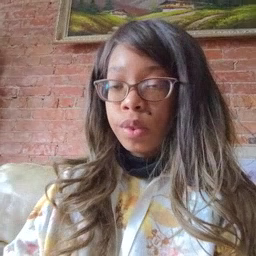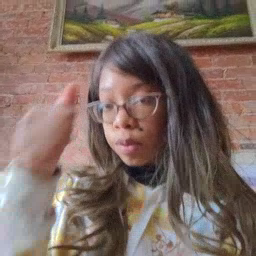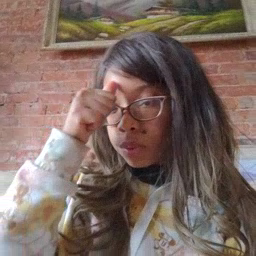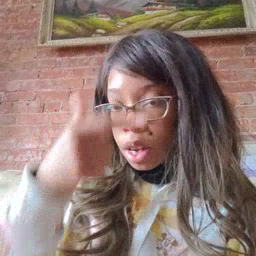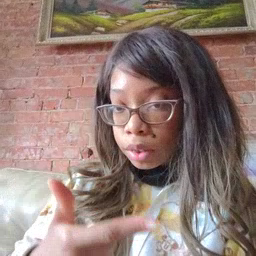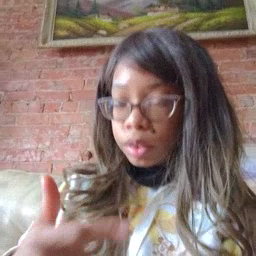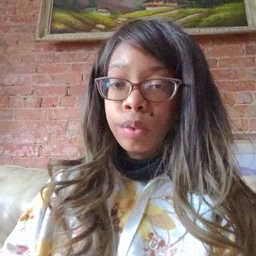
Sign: brother